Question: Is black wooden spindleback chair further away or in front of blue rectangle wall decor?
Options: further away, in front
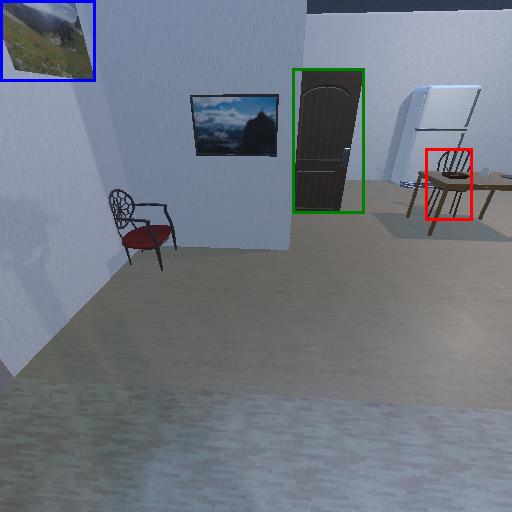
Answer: further away